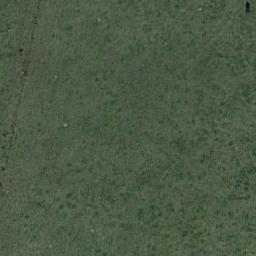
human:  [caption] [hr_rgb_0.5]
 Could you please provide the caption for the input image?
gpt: The meadow is dense but uneven .

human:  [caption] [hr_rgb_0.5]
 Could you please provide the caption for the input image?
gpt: The meadow is full of green grass .

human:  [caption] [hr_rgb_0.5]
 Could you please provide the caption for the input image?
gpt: This meadow has dense lower grasses and some taller grasses .

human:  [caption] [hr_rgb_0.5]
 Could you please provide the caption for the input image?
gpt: The entire image is dominated by grass .

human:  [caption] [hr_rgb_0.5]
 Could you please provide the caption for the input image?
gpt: A dense meadow with many green grass .